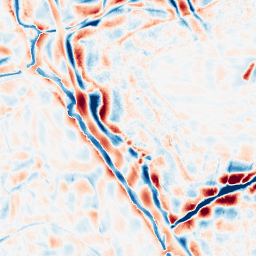
Category: wavelet
Decomposition family: wavelet_biorthogonal
Decomposition parameters: wavelet: bior5.5
level: 4
Upsampling method: bicubic_16x
Upsampling parameters: scale: 16
Upsampling scale: 16